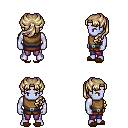
a pixel art fantasy rpg character, male body template, dark elf, purple skin, leather chest armor, magenta pants, white blonde princess hairstyle, brown slippers, four views (front, back, left, right), 2x2 character sprite sheet, small pixel art, hard edges, no anti-aliasing